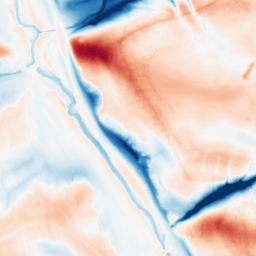
Category: classical
Decomposition family: gaussian_anisotropic
Decomposition parameters: sigma_x: 5
sigma_y: 20
Upsampling method: cubic_mitchell
Upsampling parameters: scale: 8
Upsampling scale: 8